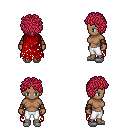
a pixel art fantasy rpg character, female body template, human, dark skin, red tattered cape, white pants, ruby red curly afro hairstyle, leather bracers, white slippers, four views (front, back, left, right), 2x2 character sprite sheet, small pixel art, hard edges, no anti-aliasing